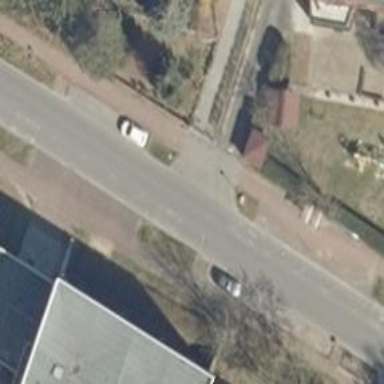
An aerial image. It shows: Residential road with asphalt surface. There are separate sidewalks on both sides.